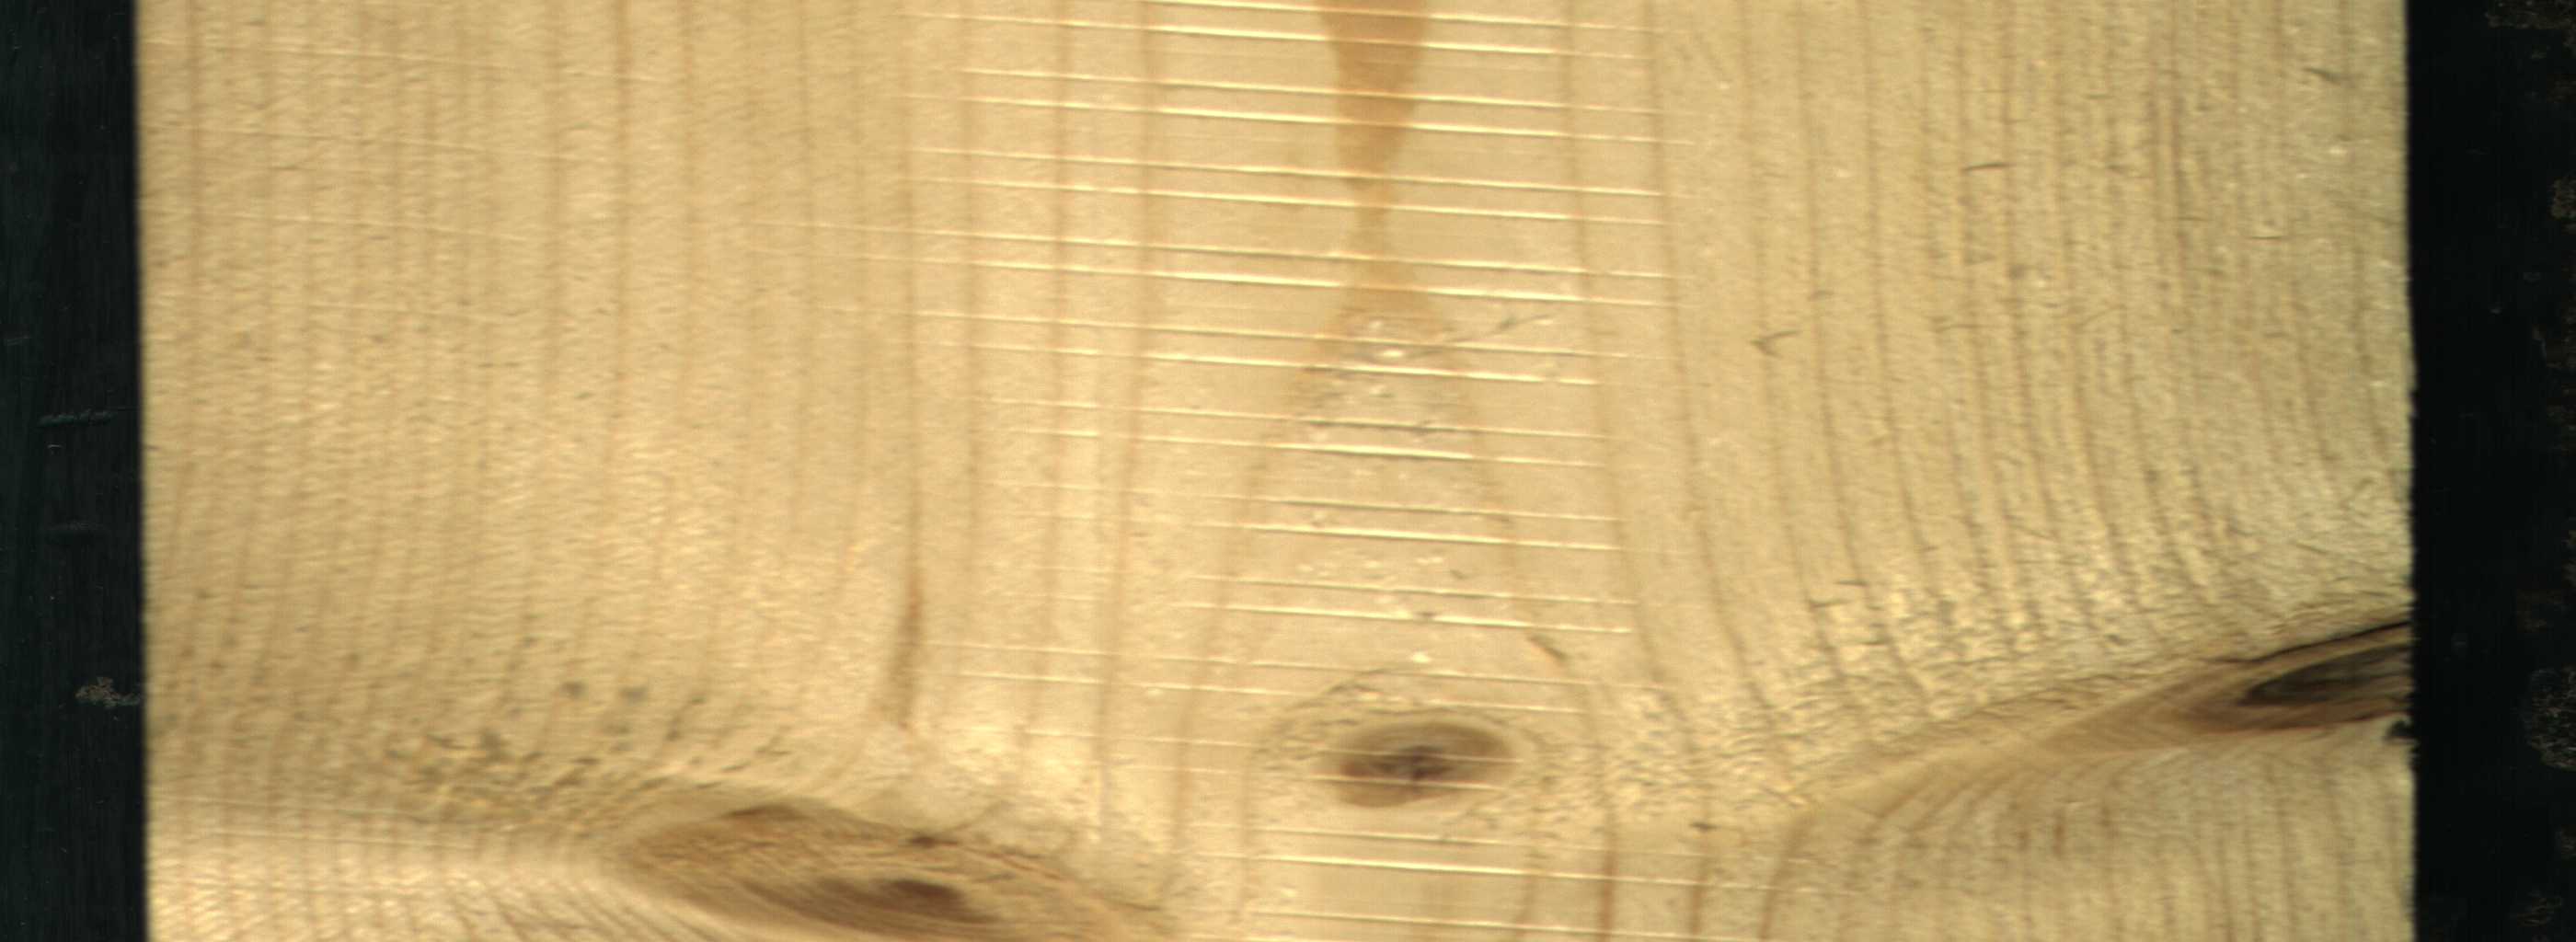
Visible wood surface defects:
Dead_Knot
Live_Knot
Live_Knot